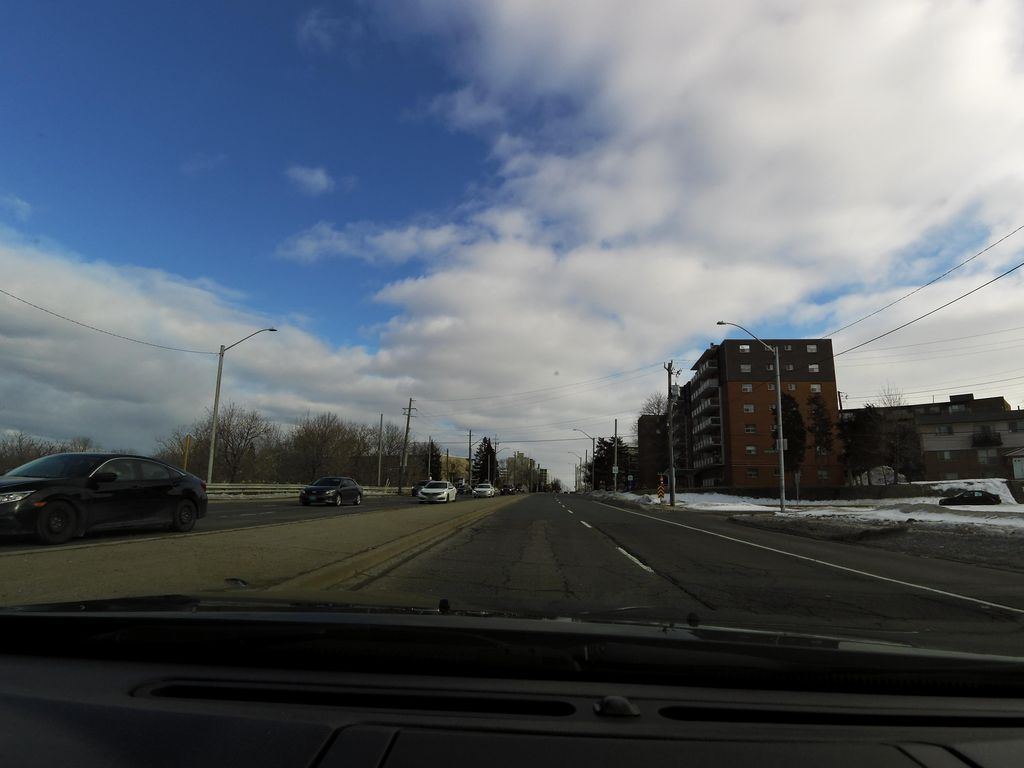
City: hamilton